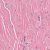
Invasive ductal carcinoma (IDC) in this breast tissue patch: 0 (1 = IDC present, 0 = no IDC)